Field crop: maize
Growth stage: 2
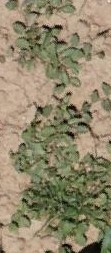
Species: convolvulus